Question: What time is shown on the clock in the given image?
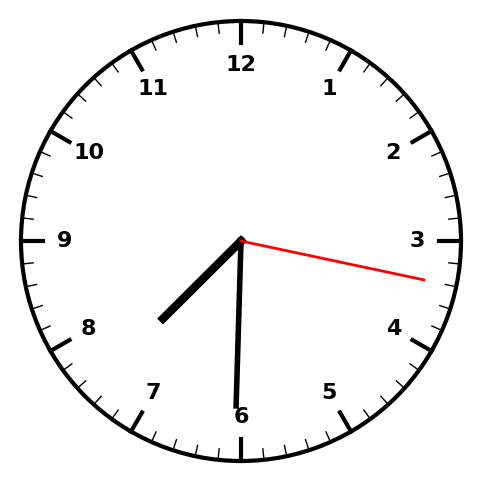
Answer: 07:30:17